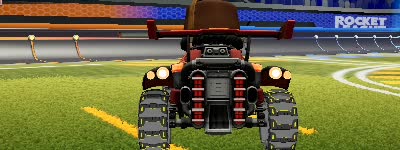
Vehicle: octane